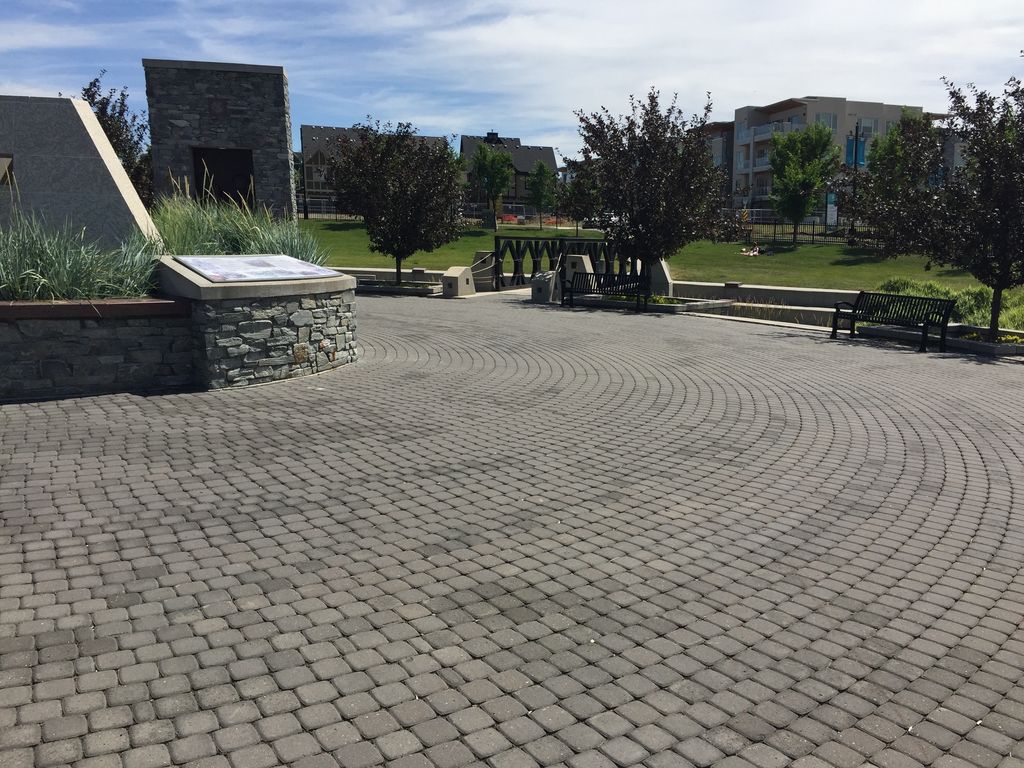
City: calgary